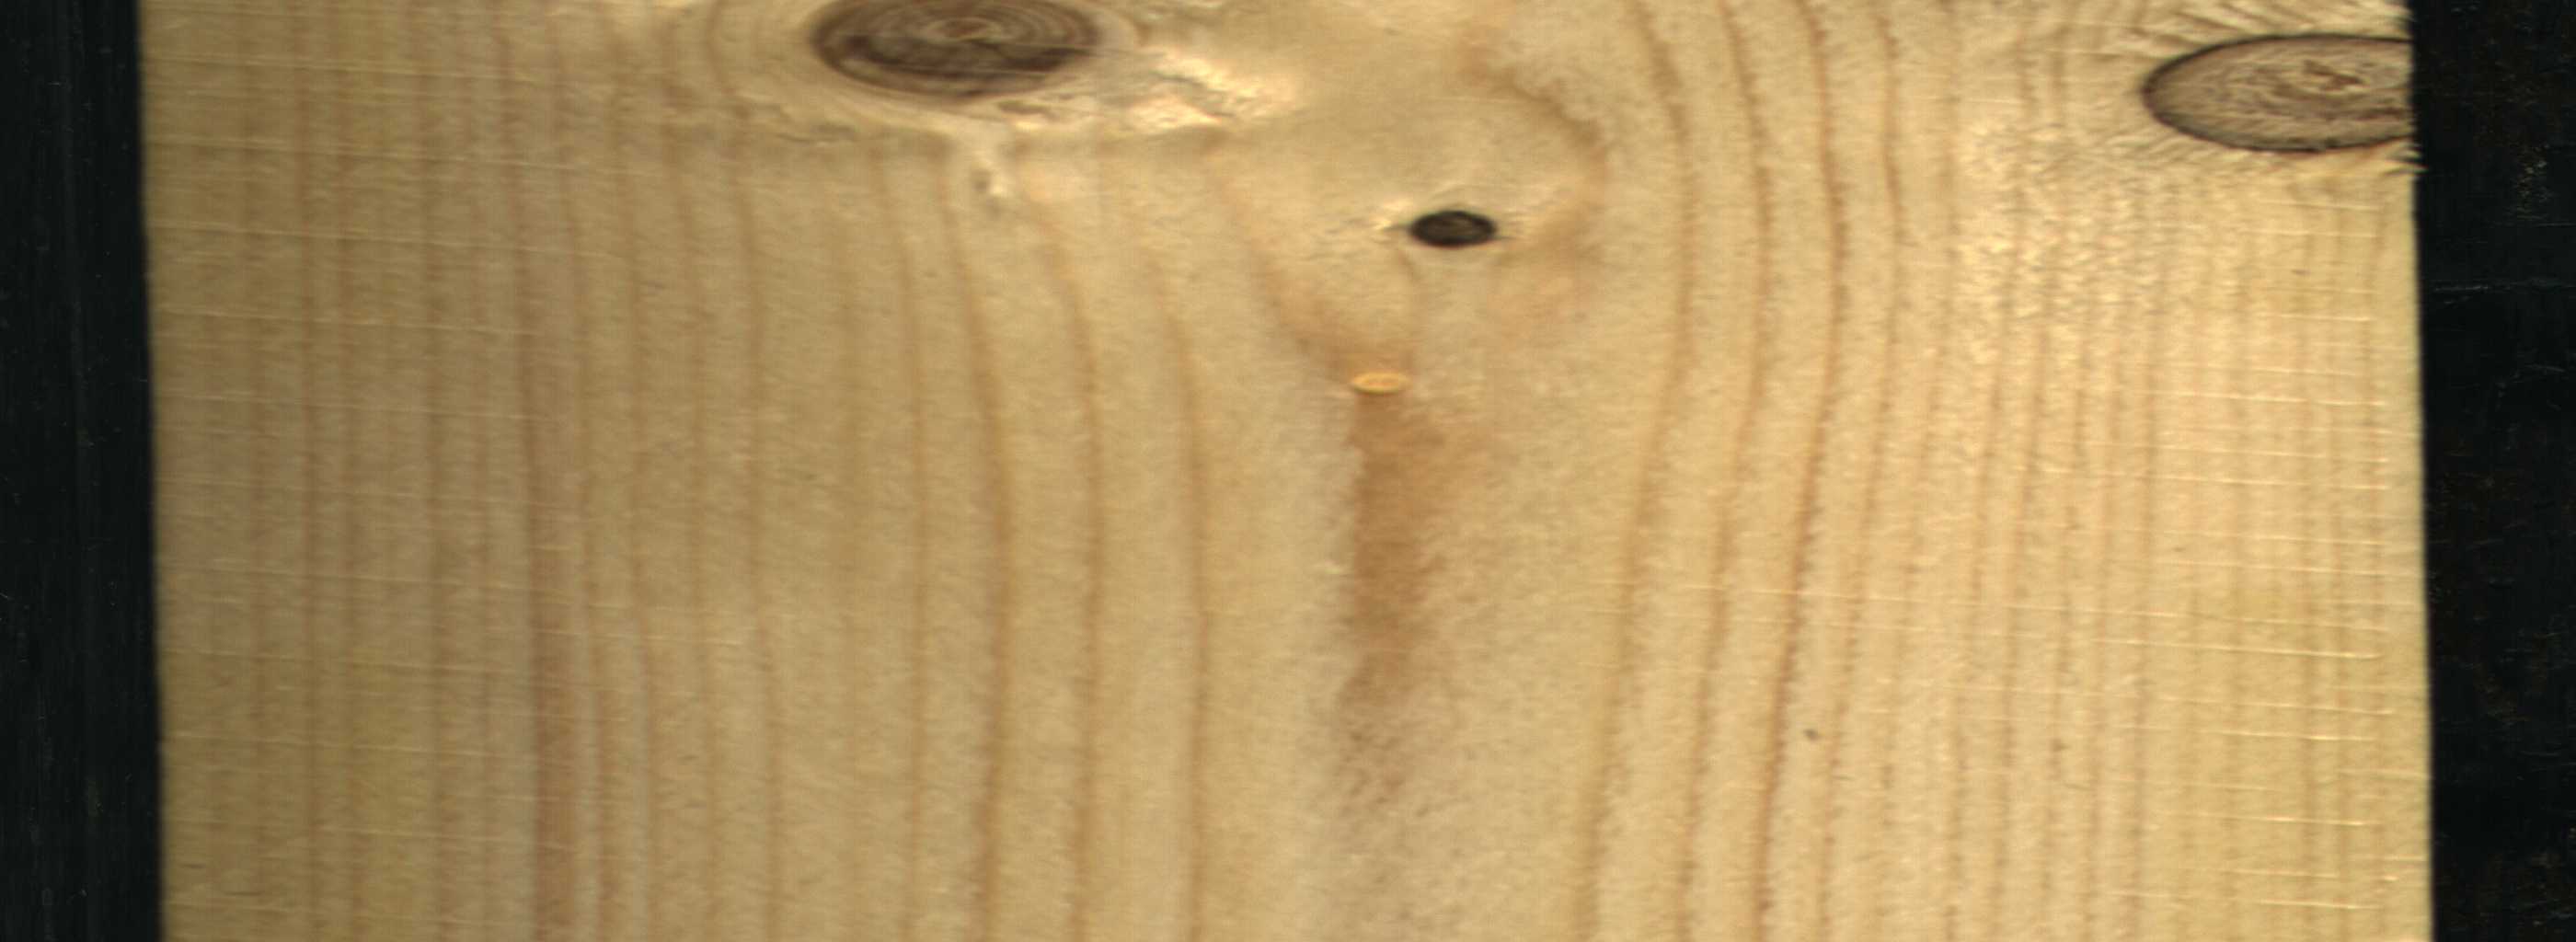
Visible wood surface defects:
Dead_Knot
Live_Knot
Live_Knot